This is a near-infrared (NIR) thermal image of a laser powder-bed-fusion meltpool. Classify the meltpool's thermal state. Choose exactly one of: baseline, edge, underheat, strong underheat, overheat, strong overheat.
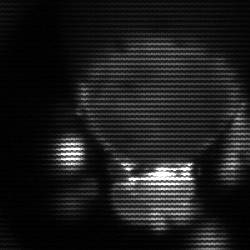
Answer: edge